Question: Any idea how to draw stripchart in ggplot2? The example in base R is pasted below.
'''
stripchart(iris$Sepal.Length, col = "red", method="stack")
'''

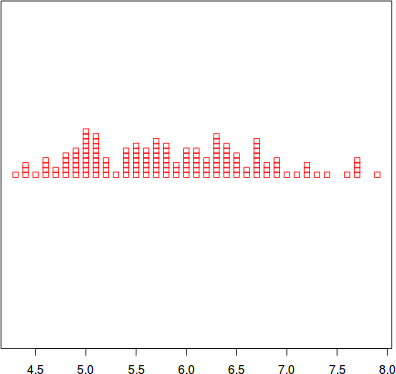
Answer: You can use 'geom_dotplot':
'''
library(ggplot2)
ggplot(iris, aes(x = Sepal.Length)) +
geom_dotplot()
'''